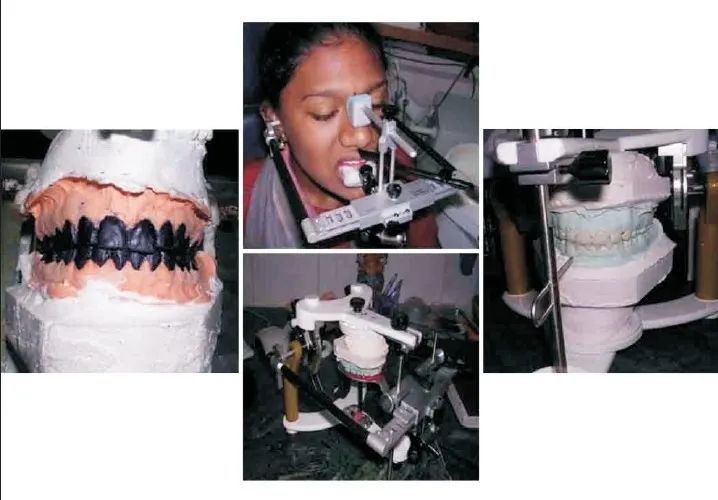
Wax up, face bow transfer and occlusal records (case D).
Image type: radiology (ct)